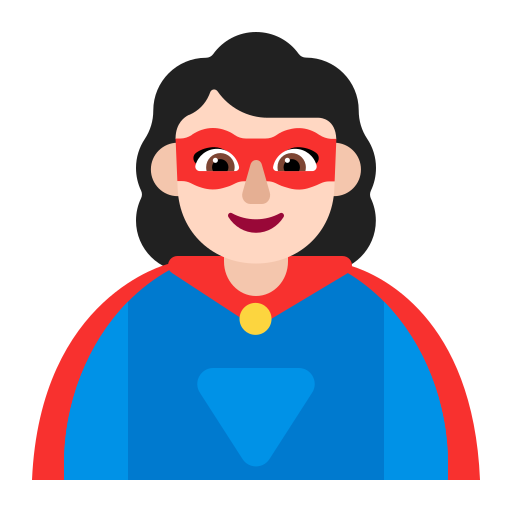
woman superhero flat light